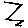
Label: zigzag